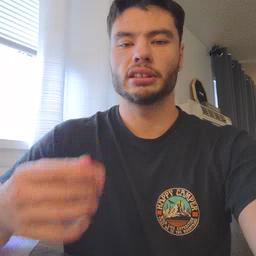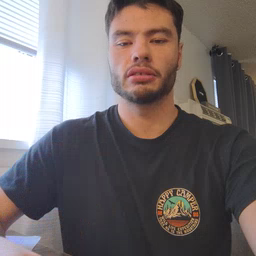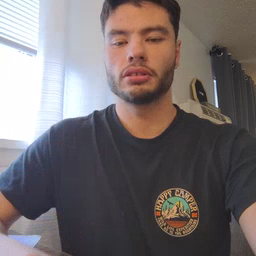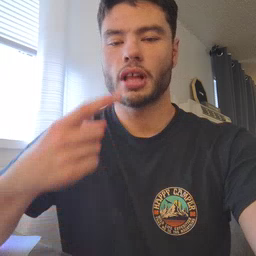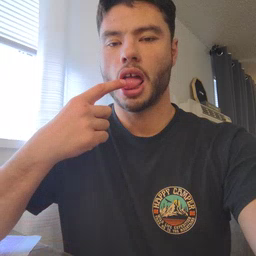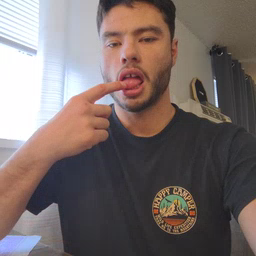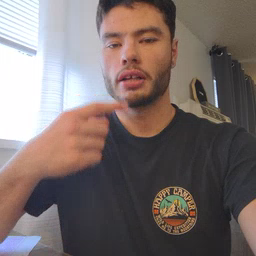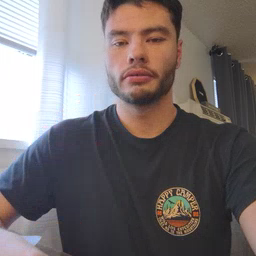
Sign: tongue